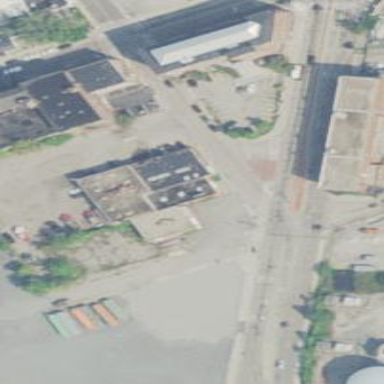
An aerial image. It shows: Industrial building.